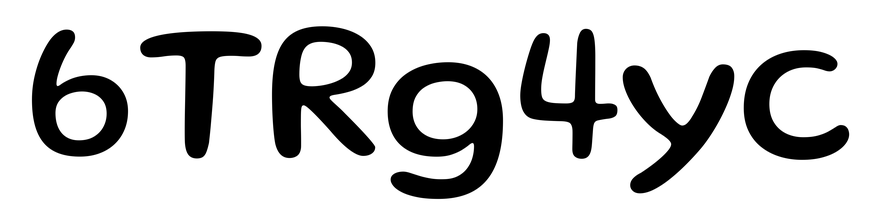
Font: Gluten_Regular